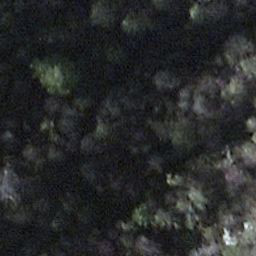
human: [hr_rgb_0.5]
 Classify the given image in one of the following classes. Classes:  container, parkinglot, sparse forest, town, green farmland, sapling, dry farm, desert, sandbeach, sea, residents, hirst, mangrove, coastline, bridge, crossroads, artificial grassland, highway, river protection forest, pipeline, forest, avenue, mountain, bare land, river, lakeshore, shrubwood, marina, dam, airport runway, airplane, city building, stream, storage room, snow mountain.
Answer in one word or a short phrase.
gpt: shrubwood